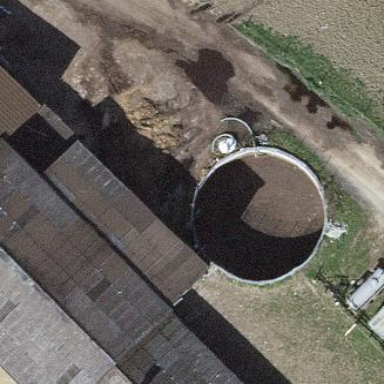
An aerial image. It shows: Storage tank created as man-made structure.